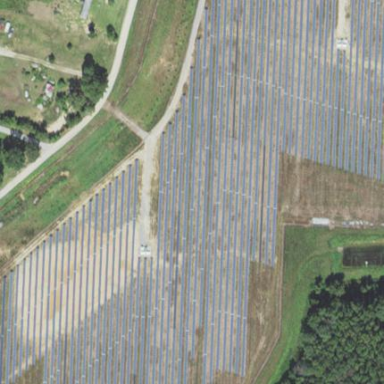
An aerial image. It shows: Solar photovoltaic power plant surrounded by fence.